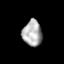
Tissue: lung
Cell type: Epithelial cells
Senescence score: 0.2062
Nuclear area (px): 493
Mean DAPI intensity: 172.98